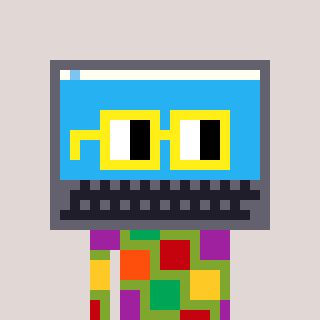
a pixel art character with square yellow glasses, a laptop-shaped head and a slimegreen-colored body on a warm background